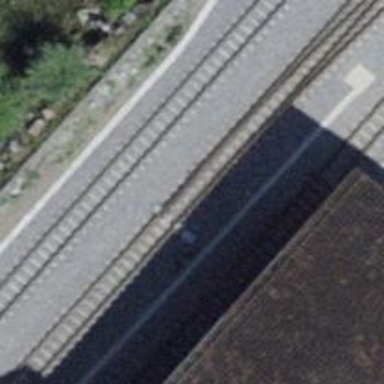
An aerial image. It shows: Railway switch.